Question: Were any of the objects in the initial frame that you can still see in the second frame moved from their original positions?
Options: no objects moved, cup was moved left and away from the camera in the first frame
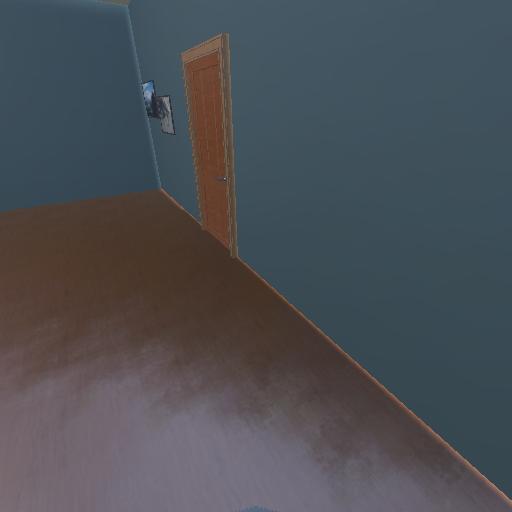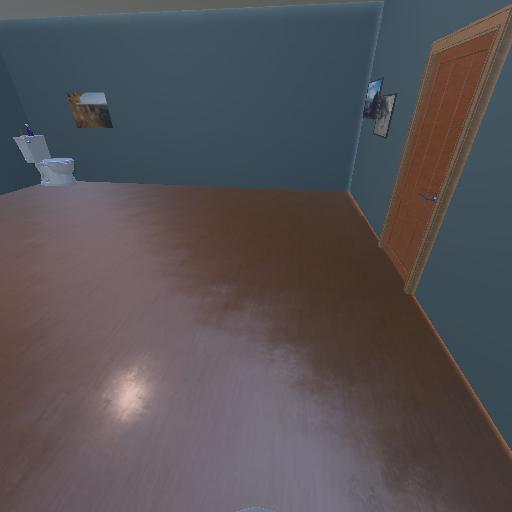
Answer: no objects moved